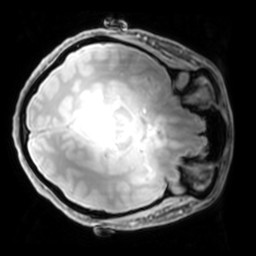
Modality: PDw
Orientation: axial
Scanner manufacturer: philips
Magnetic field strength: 7 T
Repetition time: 0.008 s
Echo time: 0.001974 s